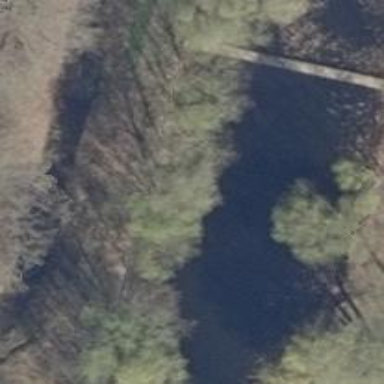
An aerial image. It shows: Pond surrounded by natural water.